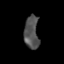
Tissue: skin
Cell type: Epithelial cells
Senescence score: 0.2415
Nuclear area (px): 470
Mean DAPI intensity: 81.451